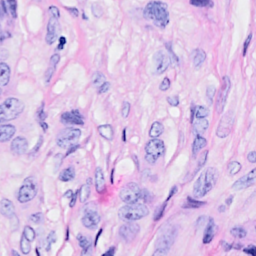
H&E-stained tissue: Breast